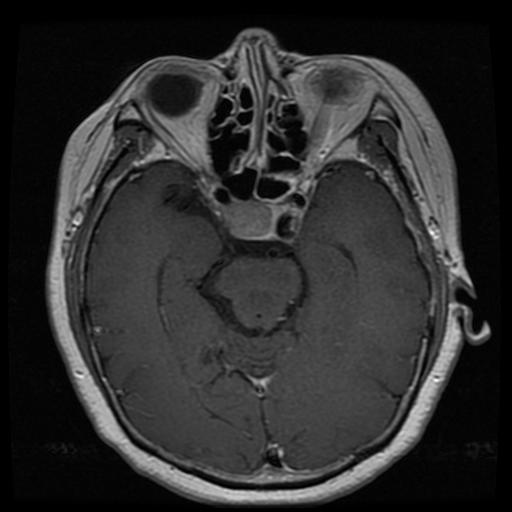
Label: pituitary